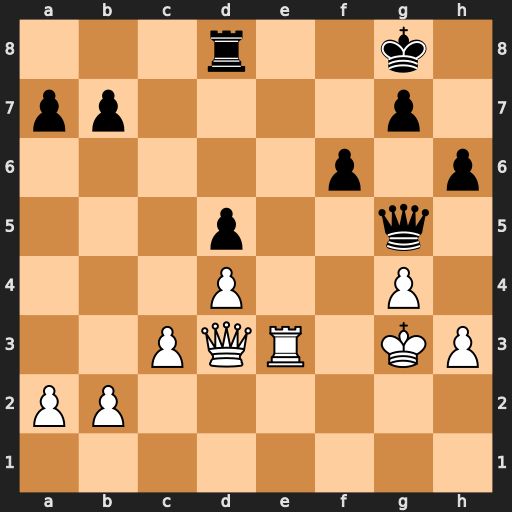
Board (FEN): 3r2k1/pp4p1/5p1p/3p2q1/3P2P1/2PQR1KP/PP6/8
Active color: w
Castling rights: -
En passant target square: -
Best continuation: h4 Qxe3+ Qxe3